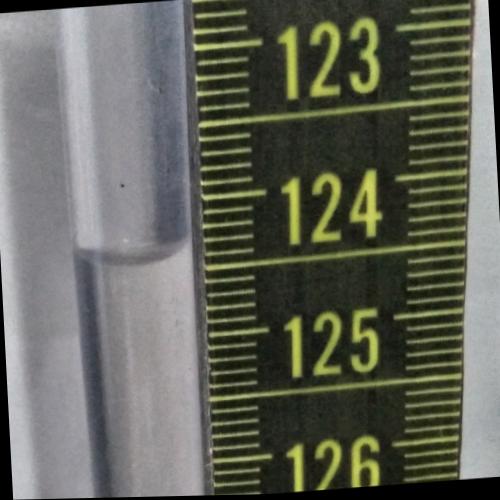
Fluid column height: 124.4 cm